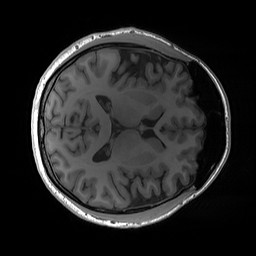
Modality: T1w
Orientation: axial